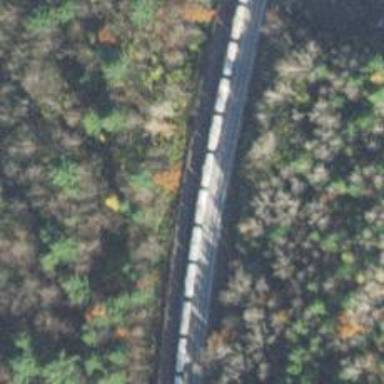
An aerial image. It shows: Railway track.